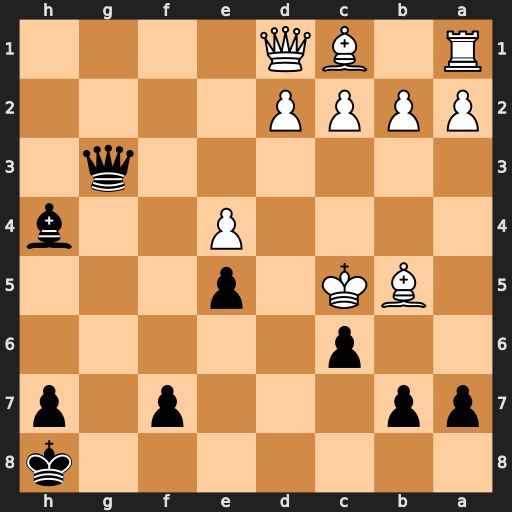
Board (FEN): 7k/pp3p1p/2p5/1BK1p3/4P2b/6q1/PPPP4/R1BQ4
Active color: b
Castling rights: -
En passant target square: -
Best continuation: Be7+ Kc4 cxb5+ Kxb5 a6+